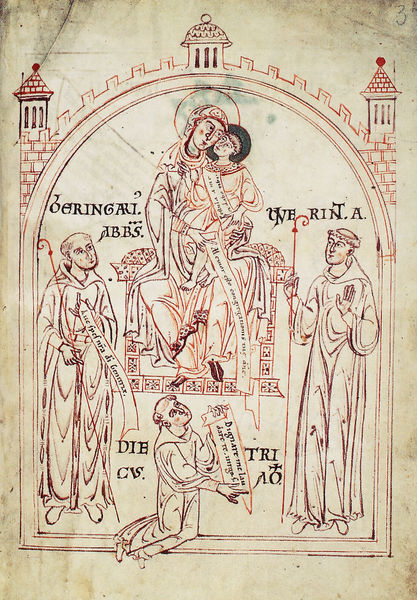
Titel: Kopialbuch des Klosters Vornbach ( Formbach )
Institution: München, Bayerisches Hauptstaatsarchiv
Schlagwörter: mann, weiß, sitzen, stadt, frau, männer, stuhl, zeichnung, rot, hochformat, architektur, falten, kutte, kind, paar, stock, turm, schrift, bogen, stab, mauer, vergilbt, thron, faltenwurf, zinnen, buch, kloster, religion, türmchen, druck, seite, illustration, text, knien, allegorie, buchseite, heiligenschein, jesus, mittelalter, mönch, mönche, schriftrolle, kutten, heilige, maria, anbetung, christentum, kapuze, lebenslauf, tonsur, latein, lateinisch, jesuskind, schriftrollen, türm, buchmalerei, abt, kapuzen, schriftbänder, illumination, m#nner, schäferstab, #jesus, berengar, abg, evingelar, abbs